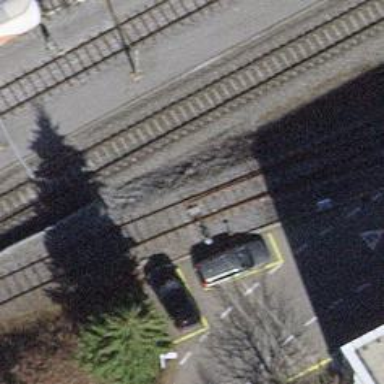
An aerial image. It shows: Railway switch.